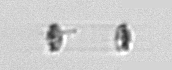
Label: Skeletonema